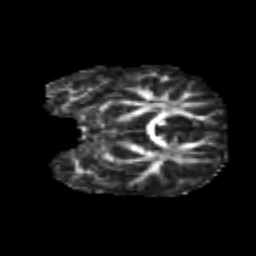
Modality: FA
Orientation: coronal
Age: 8
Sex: female
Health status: healthy